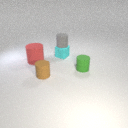
small cyan rubber cube behind small green rubber cylinder